Interaction volume radius: 5 \u00c5
Interaction volume height: 15 \u00c5
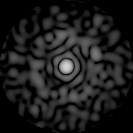
Disorder parameter: 0.8487